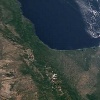
Label: land